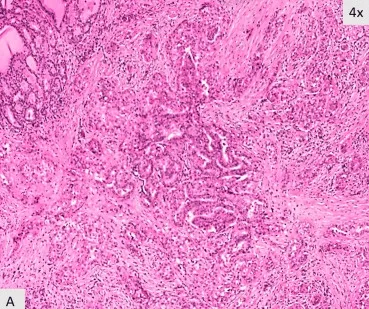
Histology from the total thyroidectomy showing the focus of the papillary thyroid carcinoma. A. Papillary thyroid thyroid carcinoma, classic variant in the background of papillary hyperplasia (hematoxylin & eosin stain, 4X magnification).
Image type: pathology (h&e)